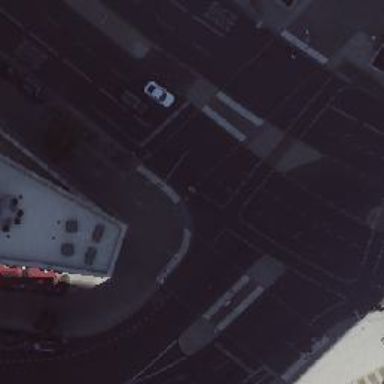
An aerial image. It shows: Asphalt footway with crossing controlled by traffic signals.